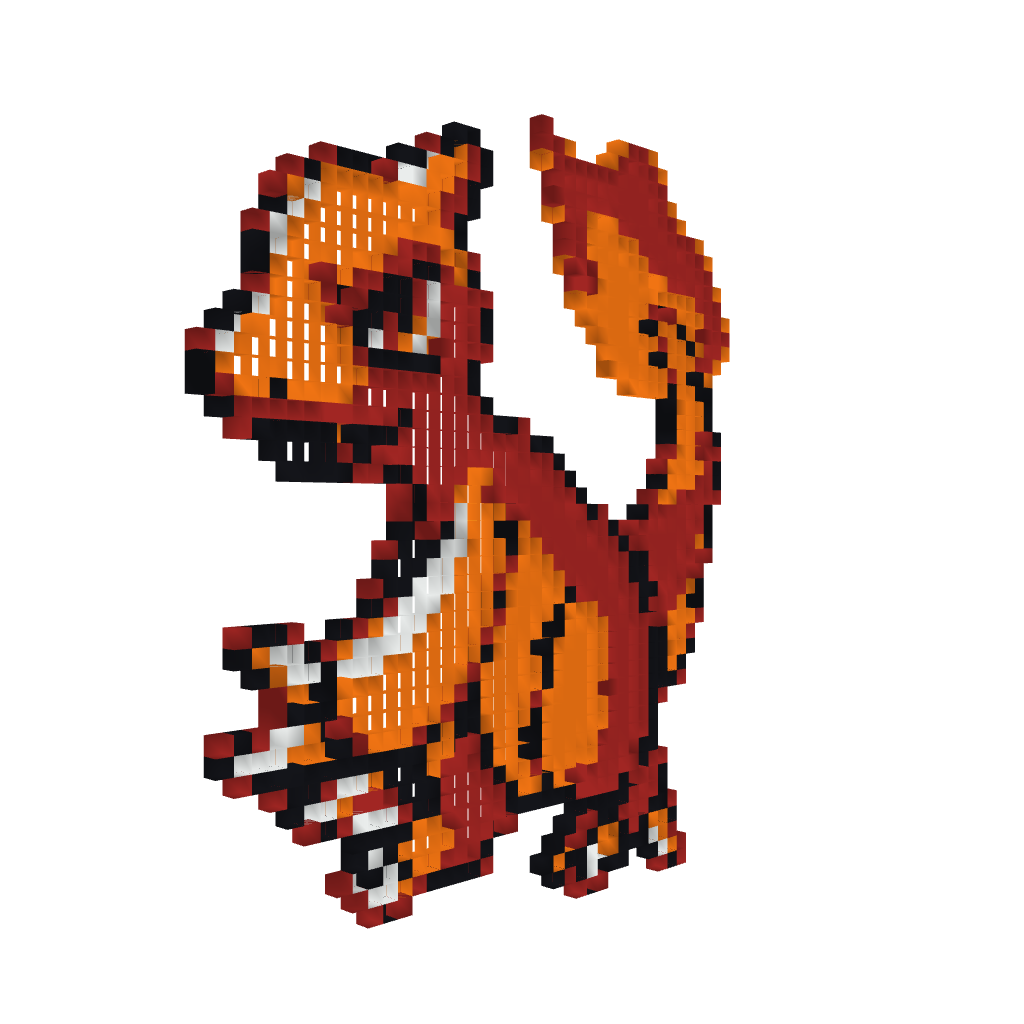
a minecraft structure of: Charmeleon's Sprite